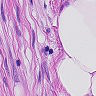
Metastatic tissue present: yes